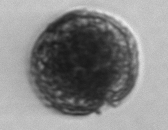
Label: Alexandrium_catenella